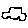
Label: car